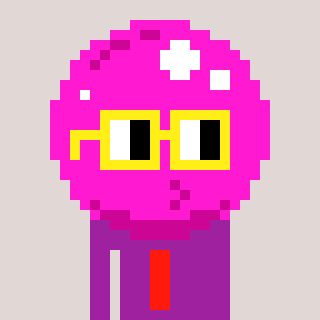
a pixel art character with square yellow glasses, a bubblegum-shaped head and a magenta-colored body on a warm background